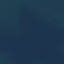
Label: SeaLake